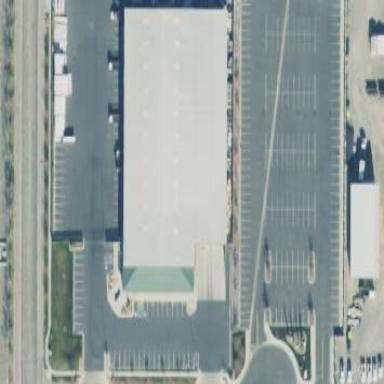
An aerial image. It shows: Commercial building.